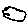
Label: cloud